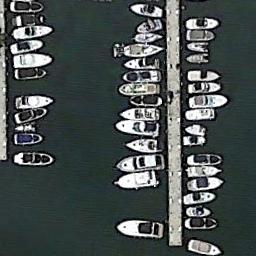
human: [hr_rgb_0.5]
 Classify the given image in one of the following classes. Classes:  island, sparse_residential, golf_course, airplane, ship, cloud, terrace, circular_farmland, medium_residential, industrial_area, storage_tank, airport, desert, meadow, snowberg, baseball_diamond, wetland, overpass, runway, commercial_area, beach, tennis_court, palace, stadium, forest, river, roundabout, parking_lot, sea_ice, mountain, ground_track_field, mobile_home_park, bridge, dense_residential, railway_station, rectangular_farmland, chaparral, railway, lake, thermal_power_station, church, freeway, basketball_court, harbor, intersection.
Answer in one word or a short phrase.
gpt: harbor